Question: I use patsy to build design matrix. I need to include powers of the original factors. For example, with the regression , I want to be able to write
'''
patsy.dmatrix('y~x1 + x1**2 + x2 + x2**2 + x2**3', data)
'''
where data is a dataframe that contains column y, x1, x2. But it does not seem to work at all. Any solutions?
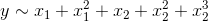
Answer: Patsy has a special interpretation of '**' that it inherited from R. I've considered making it automatically do the right thing when applied to numeric factors, but haven't actually implemented it... in the mean time, there's a general method for telling patsy to switch to using the Python interpretation of operators, instead of the Patsy interpretation: you wrap your expression in 'I(...)'. So:
'''
patsy.dmatrix('y~x1 + I(x1**2) + x2 + I(x2**2) + I(x2**3)', data)
'''
(<URL>